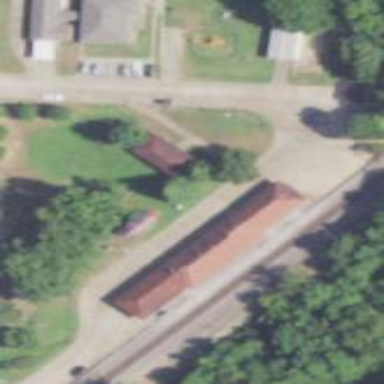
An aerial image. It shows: Train station building.